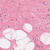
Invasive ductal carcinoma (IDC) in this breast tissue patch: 0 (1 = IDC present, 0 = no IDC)